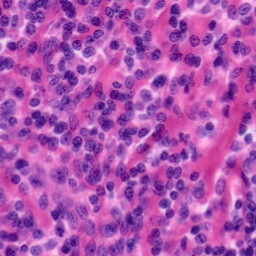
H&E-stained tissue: Tonsil